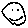
Label: smiley face